Interaction volume radius: 10 \u00c5
Interaction volume height: 10 \u00c5
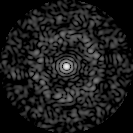
Disorder parameter: 0.8423